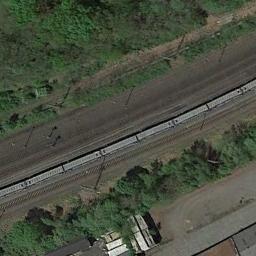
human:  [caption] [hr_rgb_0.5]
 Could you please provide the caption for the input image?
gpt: Many trees are beside the railway .

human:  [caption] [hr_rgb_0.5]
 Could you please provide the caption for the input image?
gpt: The railway is next to some trees .

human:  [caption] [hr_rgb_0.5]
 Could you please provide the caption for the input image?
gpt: There are two parallel railway lines here .

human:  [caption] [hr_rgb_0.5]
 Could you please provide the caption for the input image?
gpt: These railways go through the green area and a train is on one railway .

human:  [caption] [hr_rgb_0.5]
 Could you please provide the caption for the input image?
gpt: There are some green trees beside the railway with one gray train .